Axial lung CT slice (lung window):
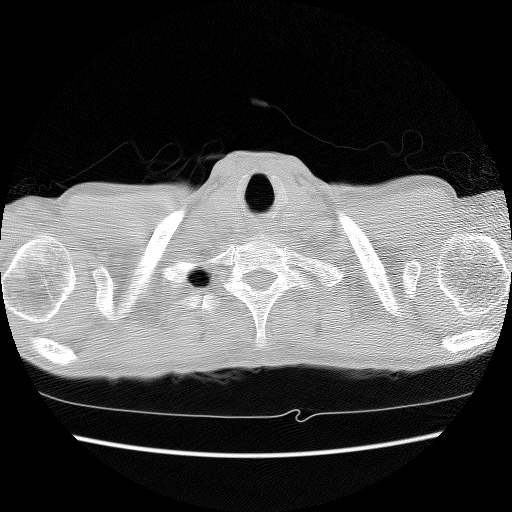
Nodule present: no